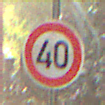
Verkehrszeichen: Geschwindigkeit40
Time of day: SunriseSunset
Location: Outdoor (Suburban)
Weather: Clear
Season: NotSpecified
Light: Natural